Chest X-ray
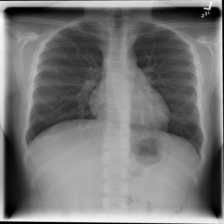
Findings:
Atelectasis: negative
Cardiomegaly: negative
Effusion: negative
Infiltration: negative
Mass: negative
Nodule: negative
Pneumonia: negative
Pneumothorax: negative
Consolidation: negative
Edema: negative
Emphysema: negative
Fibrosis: negative
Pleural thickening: negative
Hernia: negative